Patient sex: F
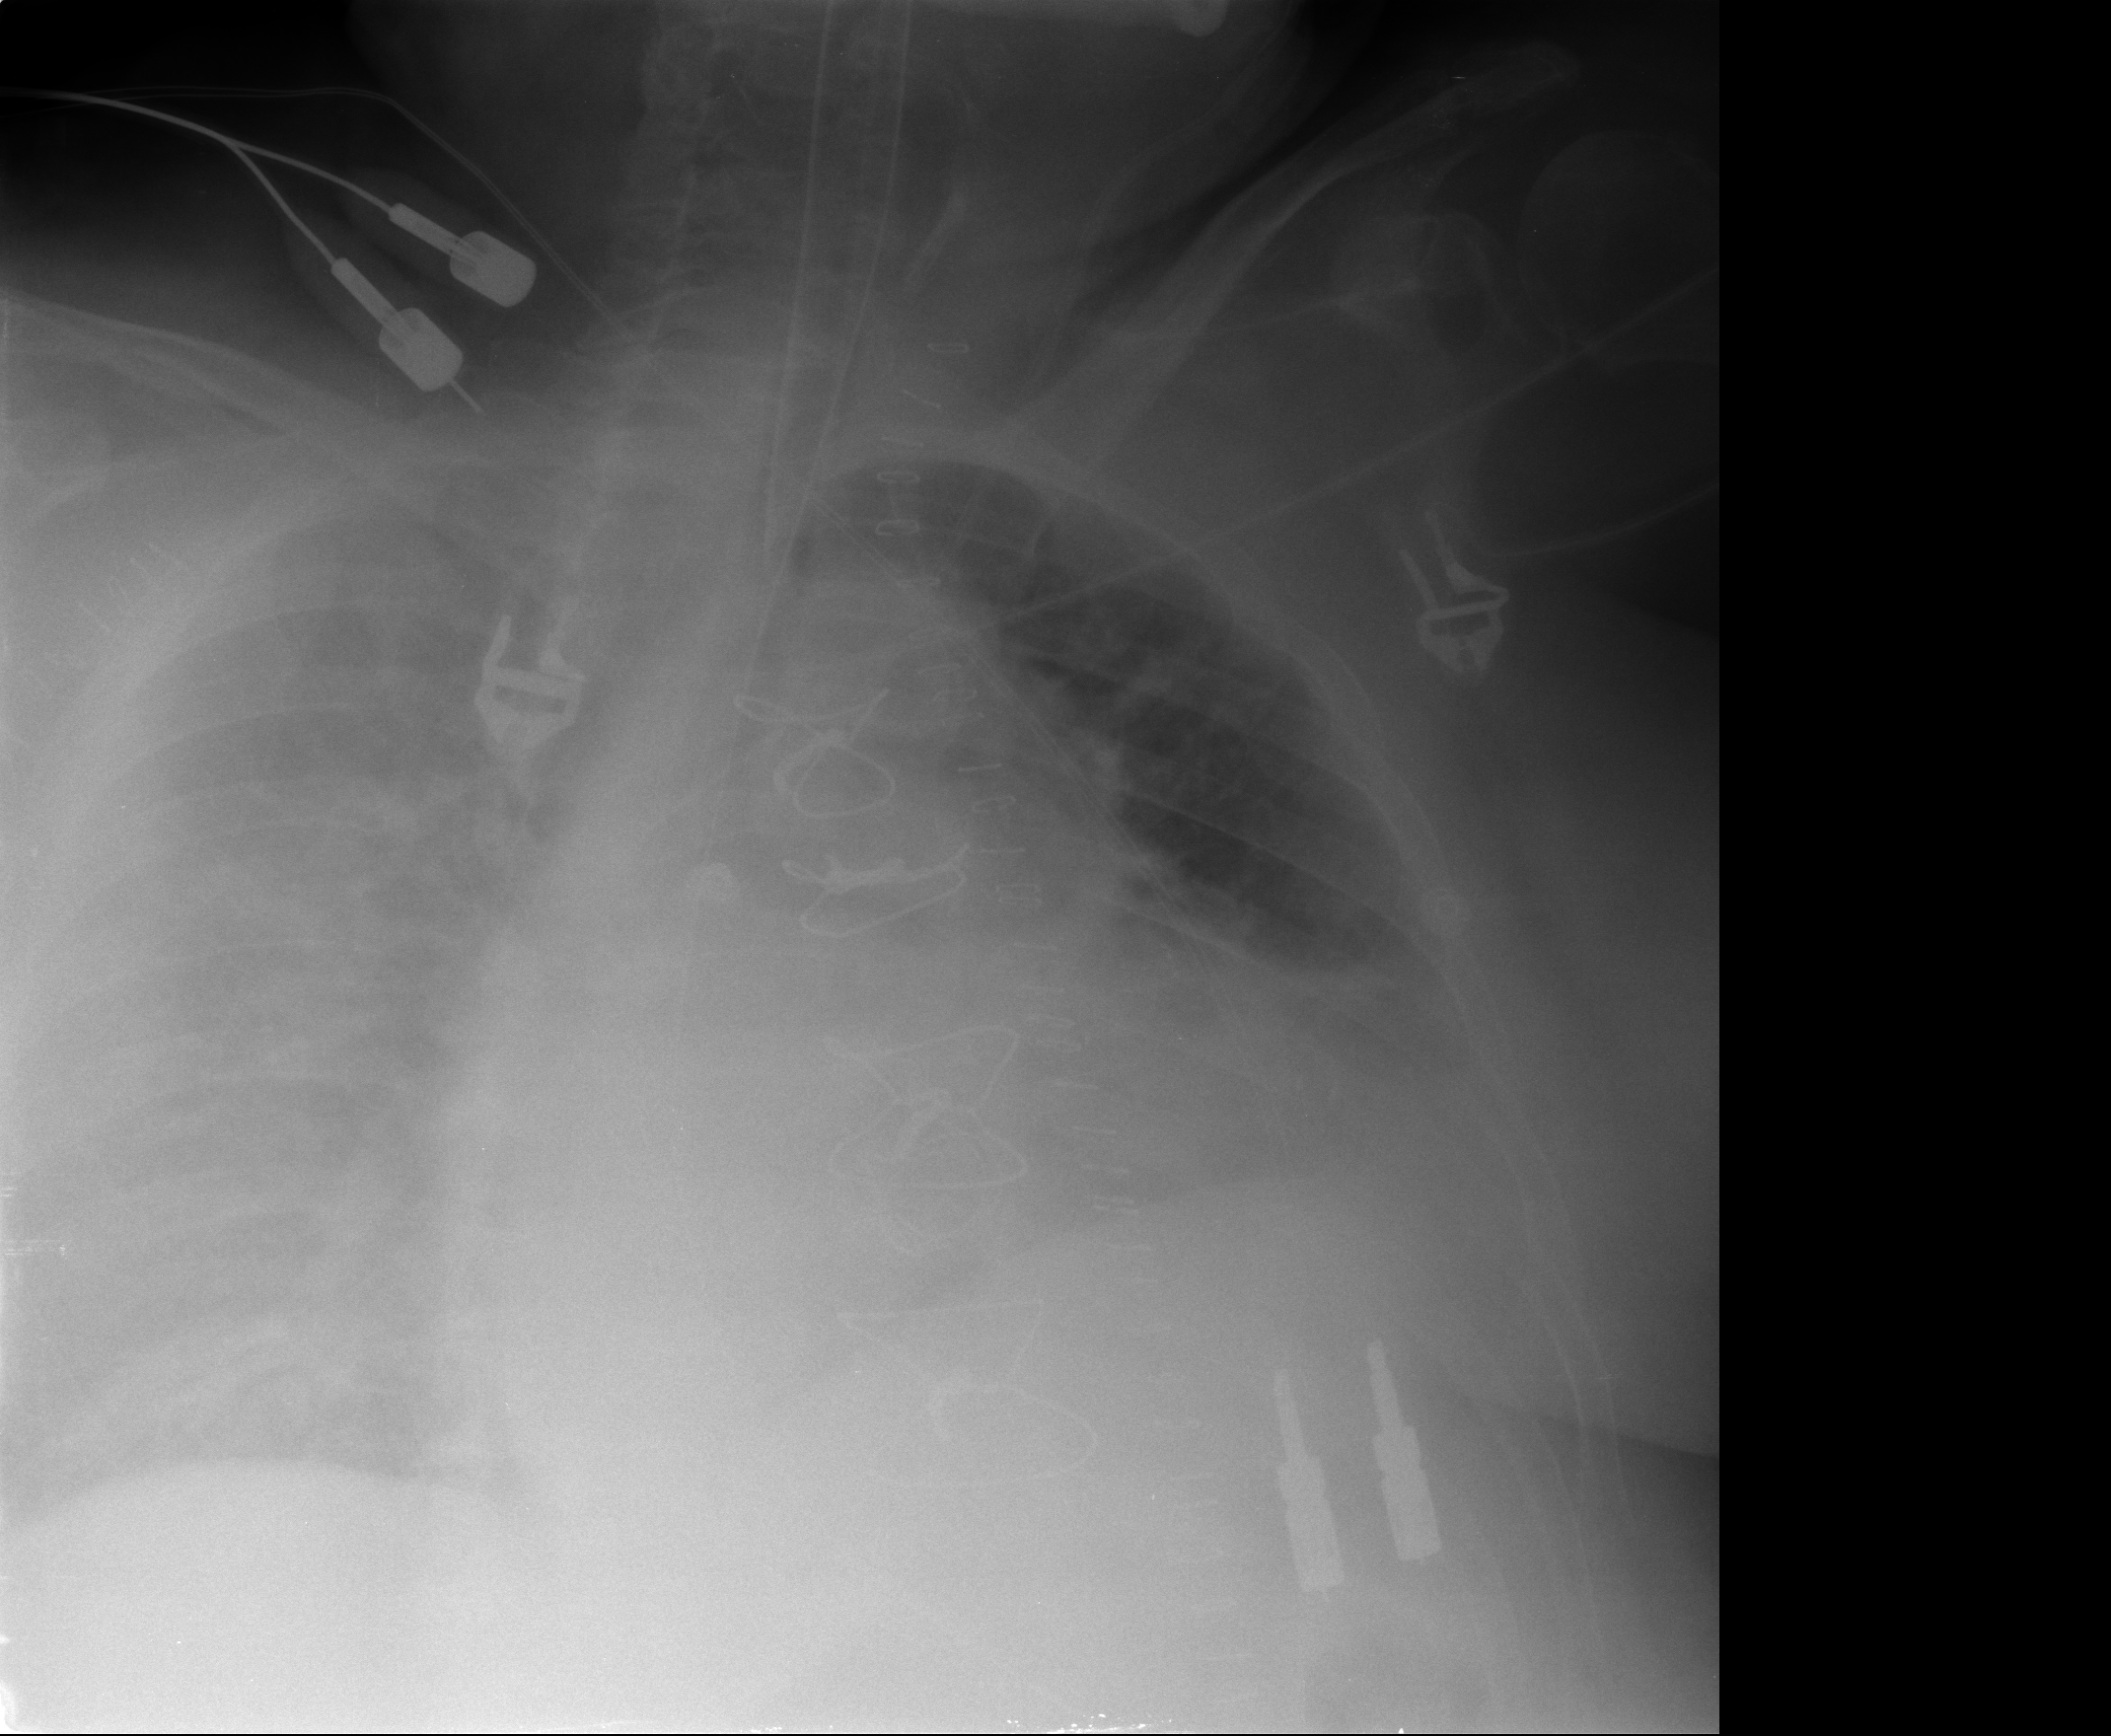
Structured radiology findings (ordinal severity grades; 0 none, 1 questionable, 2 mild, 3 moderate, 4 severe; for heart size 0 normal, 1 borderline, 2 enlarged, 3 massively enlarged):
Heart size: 3
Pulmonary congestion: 3
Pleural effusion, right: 4
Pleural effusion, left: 2
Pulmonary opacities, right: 3
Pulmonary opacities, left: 2
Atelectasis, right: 3
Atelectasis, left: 3